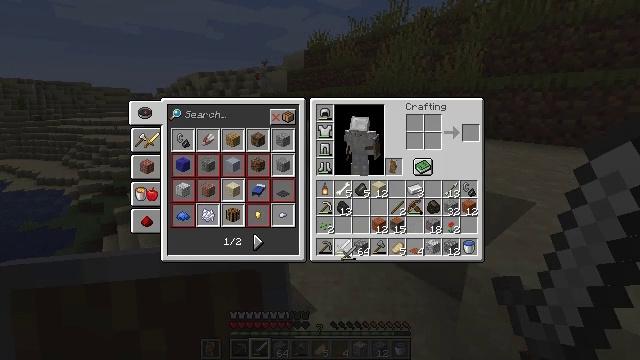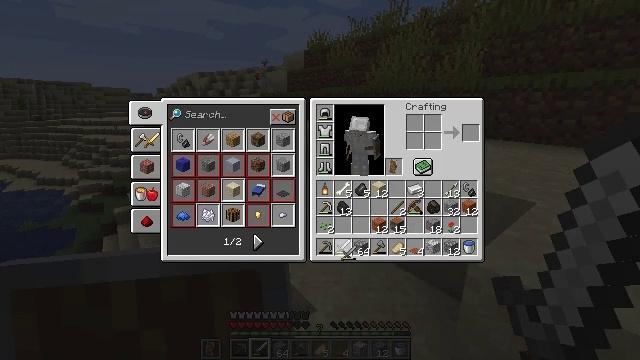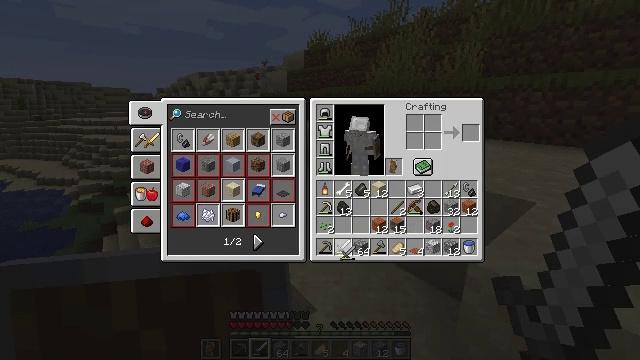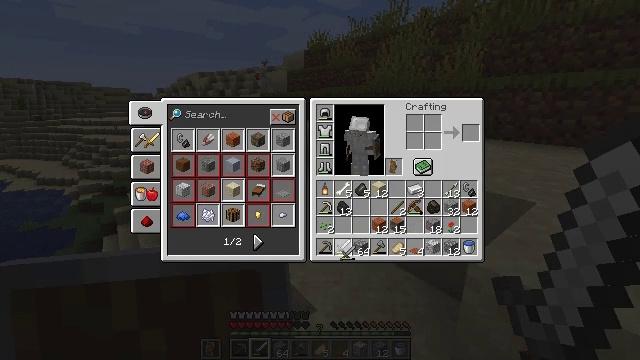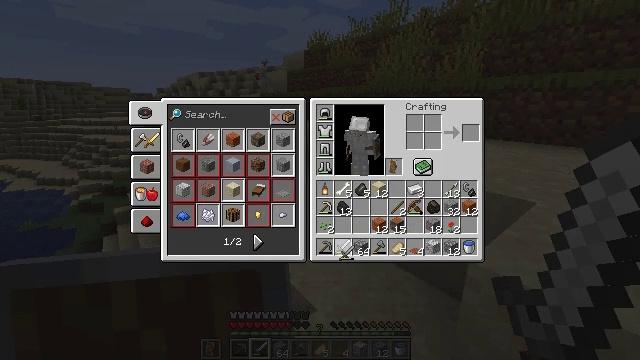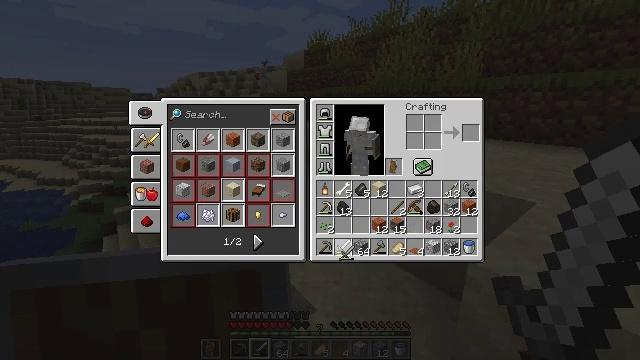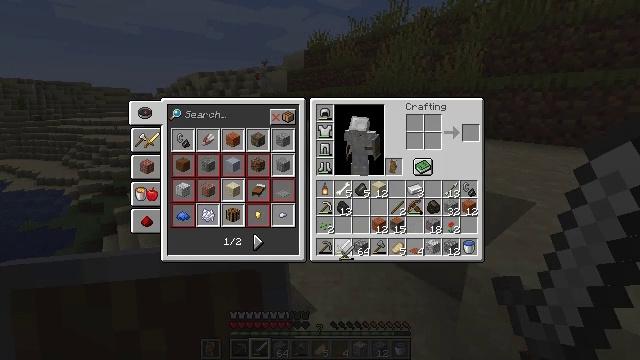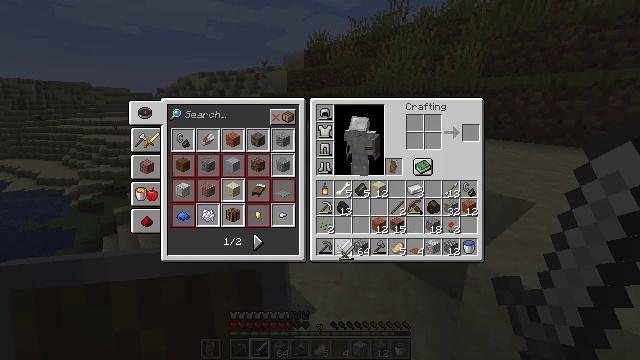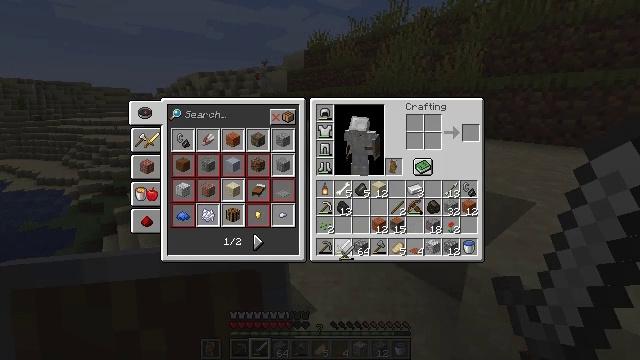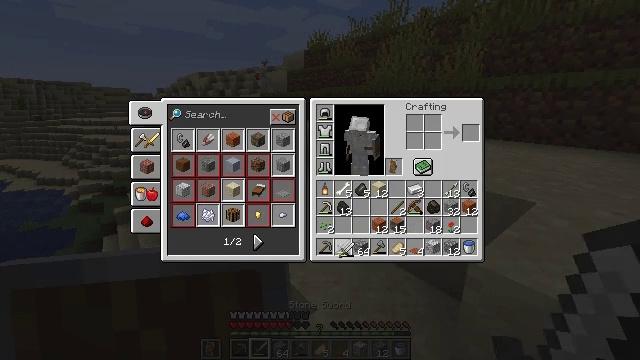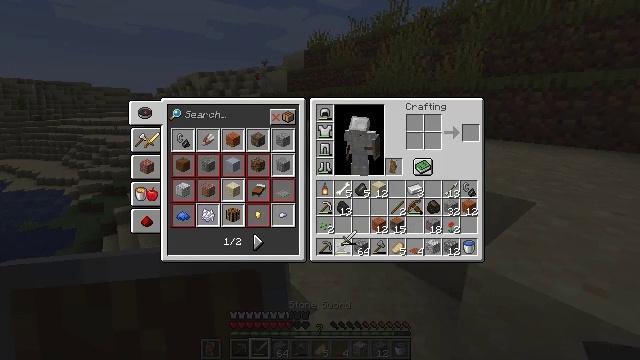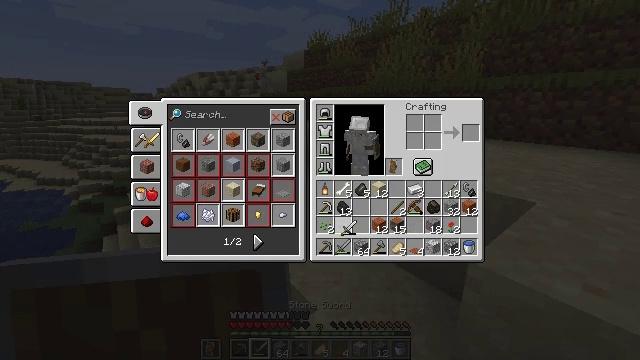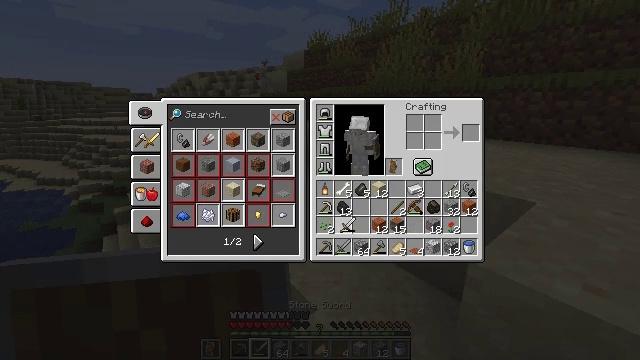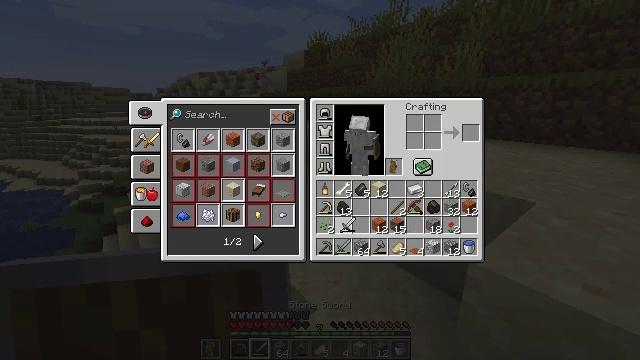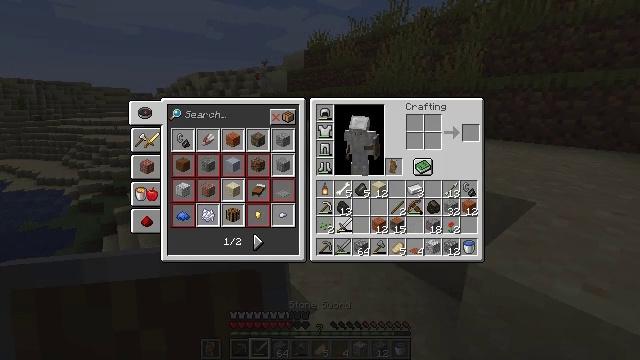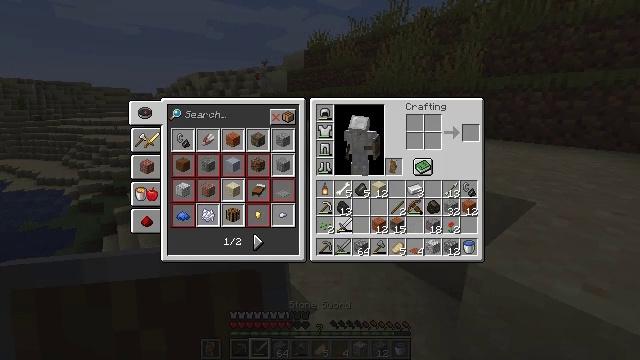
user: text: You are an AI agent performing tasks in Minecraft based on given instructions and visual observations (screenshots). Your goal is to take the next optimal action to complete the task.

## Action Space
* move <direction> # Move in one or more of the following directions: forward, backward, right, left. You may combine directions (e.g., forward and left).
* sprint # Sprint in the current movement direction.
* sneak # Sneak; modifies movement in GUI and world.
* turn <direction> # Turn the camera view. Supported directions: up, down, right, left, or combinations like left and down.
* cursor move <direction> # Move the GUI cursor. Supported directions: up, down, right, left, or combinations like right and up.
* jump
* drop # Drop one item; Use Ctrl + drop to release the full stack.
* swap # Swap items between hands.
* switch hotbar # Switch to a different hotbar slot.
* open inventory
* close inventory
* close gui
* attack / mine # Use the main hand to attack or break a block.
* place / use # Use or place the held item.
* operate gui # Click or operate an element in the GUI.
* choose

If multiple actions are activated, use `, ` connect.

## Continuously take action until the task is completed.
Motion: motion action
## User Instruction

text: Kill mobs.
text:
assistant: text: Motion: no_op
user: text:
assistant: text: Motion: no_op
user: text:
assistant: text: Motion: no_op
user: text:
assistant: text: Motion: no_op
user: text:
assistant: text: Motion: no_op
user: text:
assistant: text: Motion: no_op
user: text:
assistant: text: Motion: operate gui
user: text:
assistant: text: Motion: operate gui
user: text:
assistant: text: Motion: no_op
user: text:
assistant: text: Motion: cursor move up
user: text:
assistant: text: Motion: cursor move up
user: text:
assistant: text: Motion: no_op
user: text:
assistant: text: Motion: no_op
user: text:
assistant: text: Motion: no_op
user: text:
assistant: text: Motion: no_op
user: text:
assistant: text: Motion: no_op
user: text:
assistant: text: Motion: operate gui
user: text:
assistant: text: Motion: operate gui
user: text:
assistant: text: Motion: operate gui
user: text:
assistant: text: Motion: no_op
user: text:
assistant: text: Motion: no_op
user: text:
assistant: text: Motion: no_op
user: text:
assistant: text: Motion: no_op
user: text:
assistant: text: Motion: no_op
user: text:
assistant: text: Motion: no_op
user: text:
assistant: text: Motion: no_op
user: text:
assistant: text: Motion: no_op
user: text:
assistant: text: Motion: no_op
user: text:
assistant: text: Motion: move forward
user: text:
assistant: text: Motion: move forward